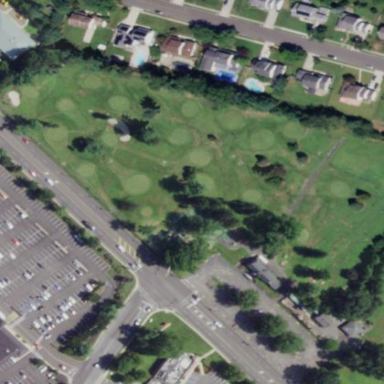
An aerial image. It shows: Golf course.